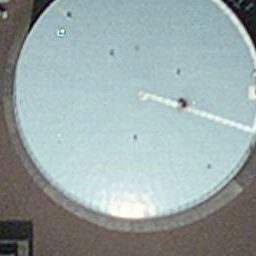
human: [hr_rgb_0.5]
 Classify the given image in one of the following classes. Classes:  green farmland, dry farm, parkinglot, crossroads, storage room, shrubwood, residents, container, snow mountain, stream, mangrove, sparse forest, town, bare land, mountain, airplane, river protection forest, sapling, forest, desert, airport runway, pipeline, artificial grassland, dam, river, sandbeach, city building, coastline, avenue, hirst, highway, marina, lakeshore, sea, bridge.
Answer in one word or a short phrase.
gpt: storage room